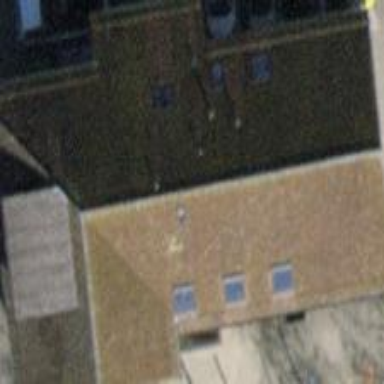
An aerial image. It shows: School building.